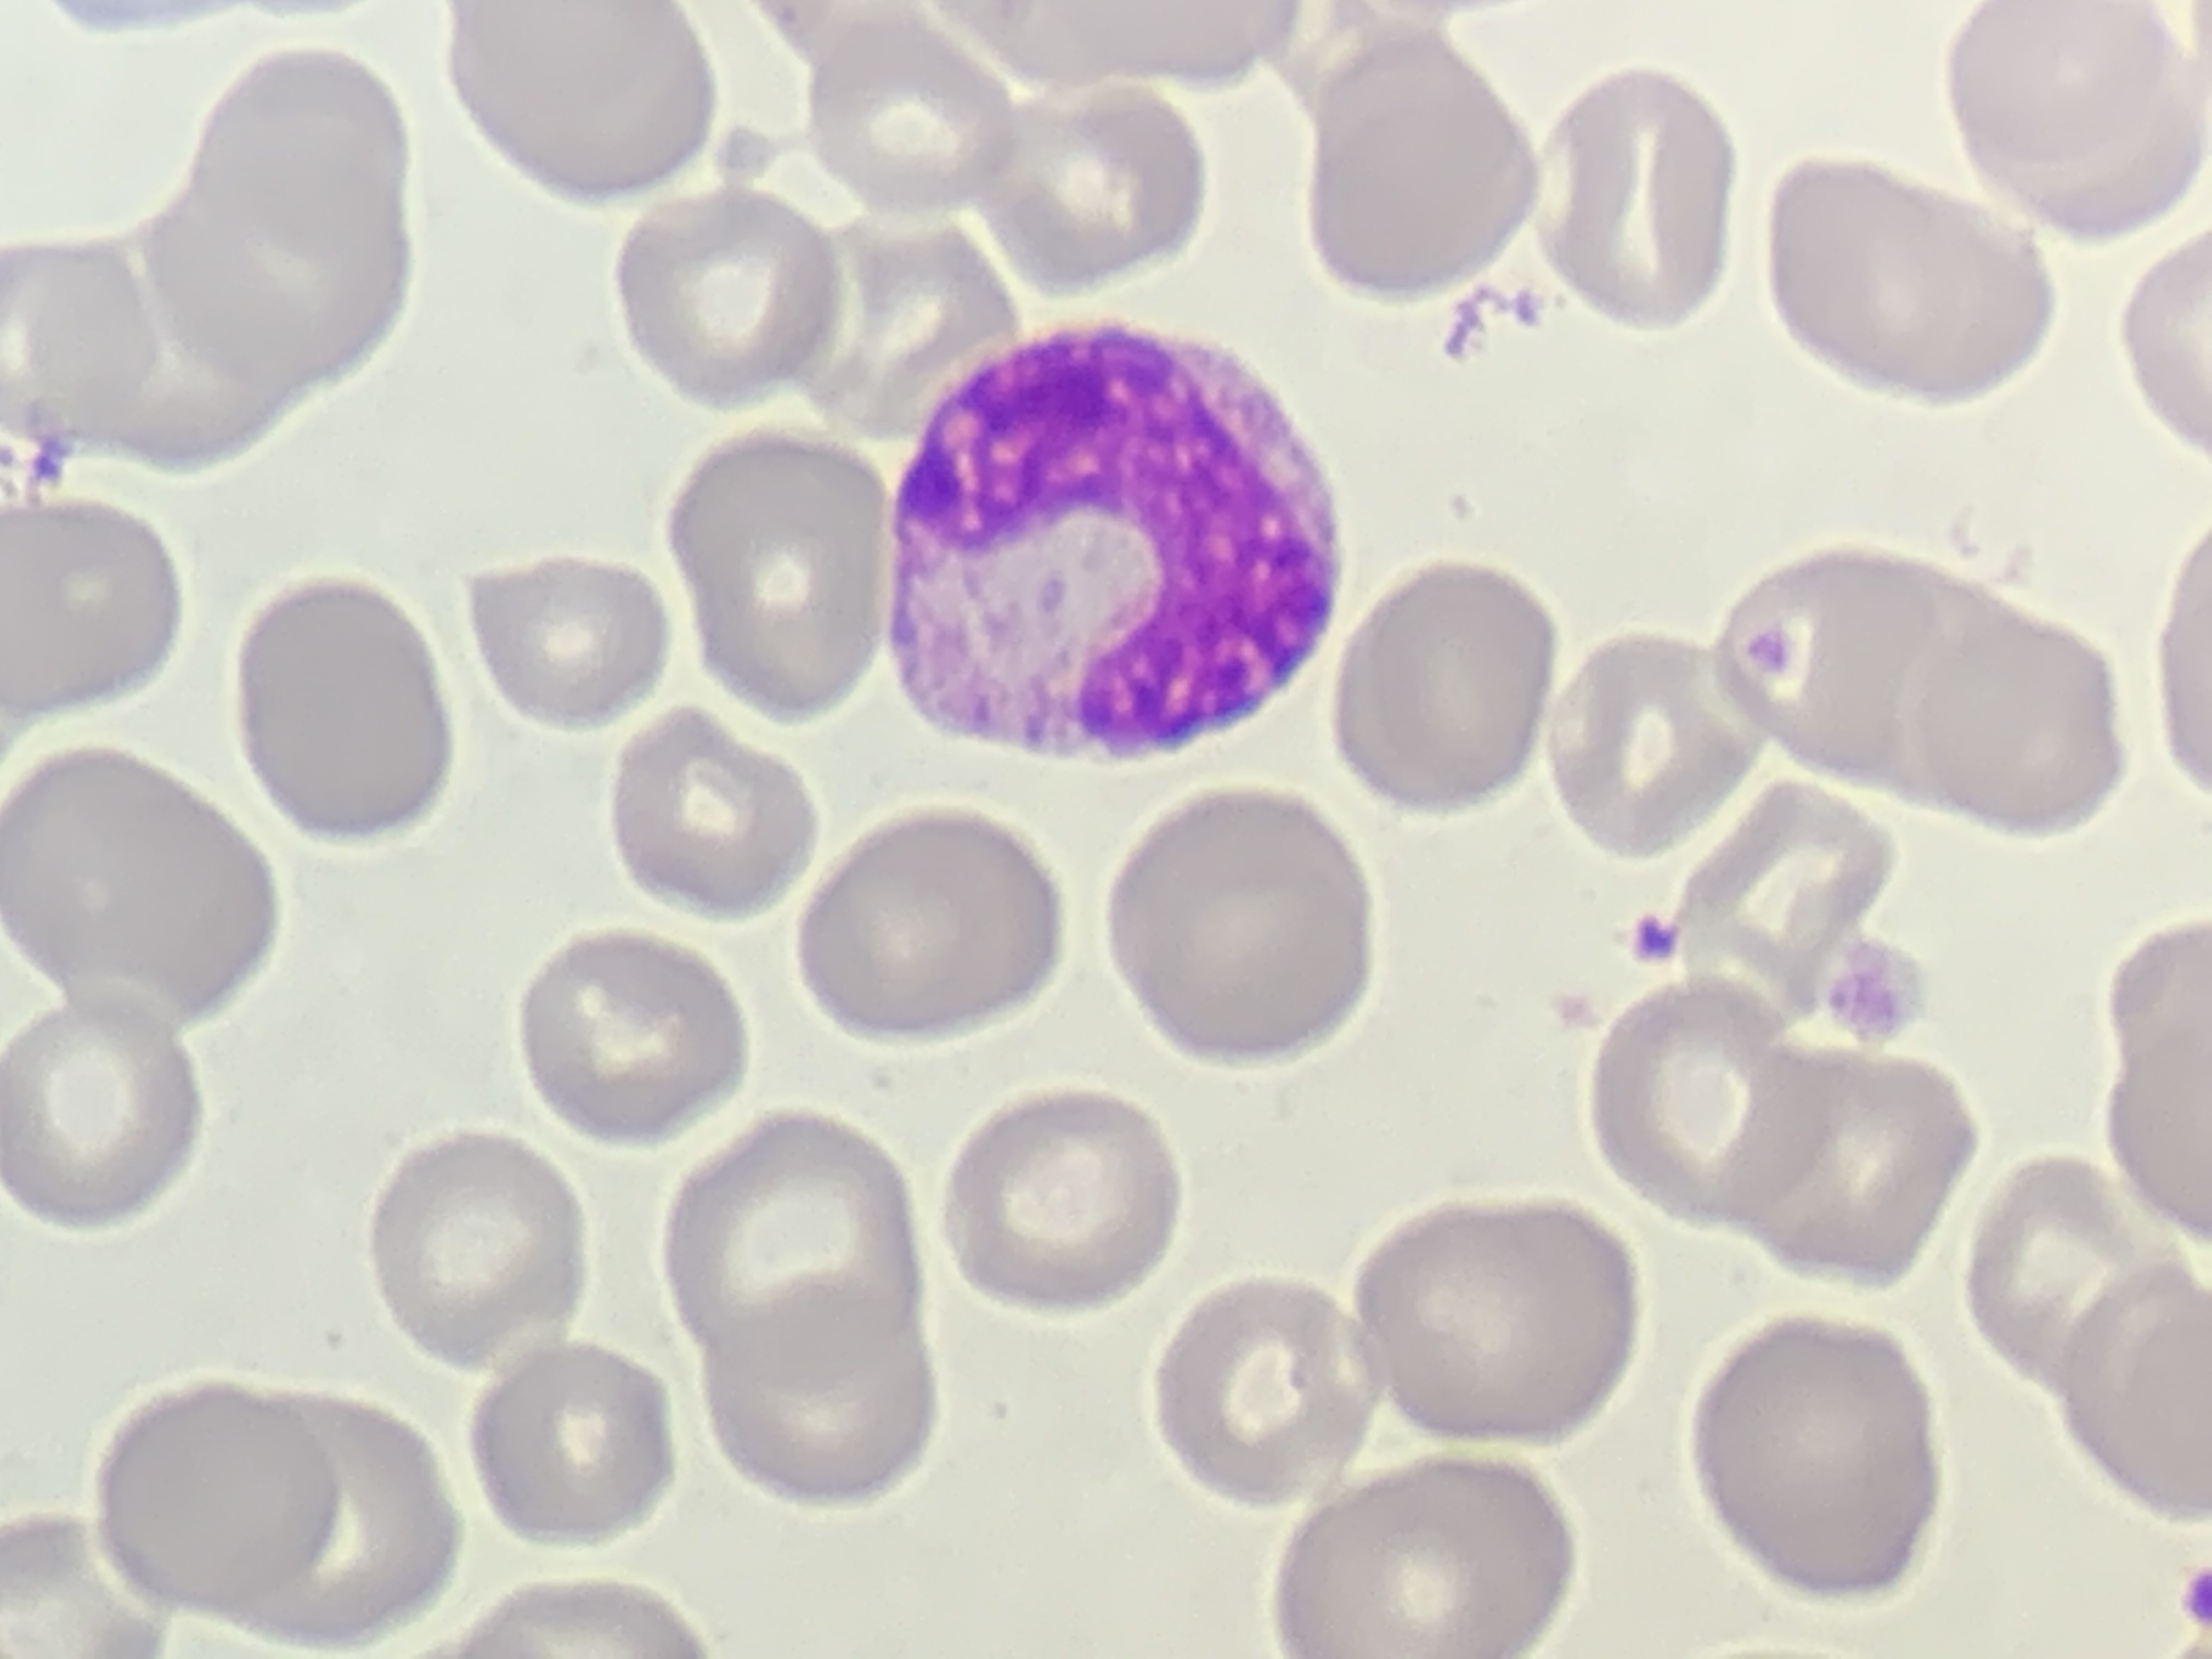
Cell type: BAND CELLS